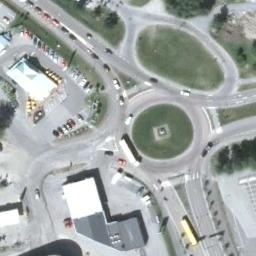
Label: roundabout